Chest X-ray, PA view. Patient: 54 years old, sex M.
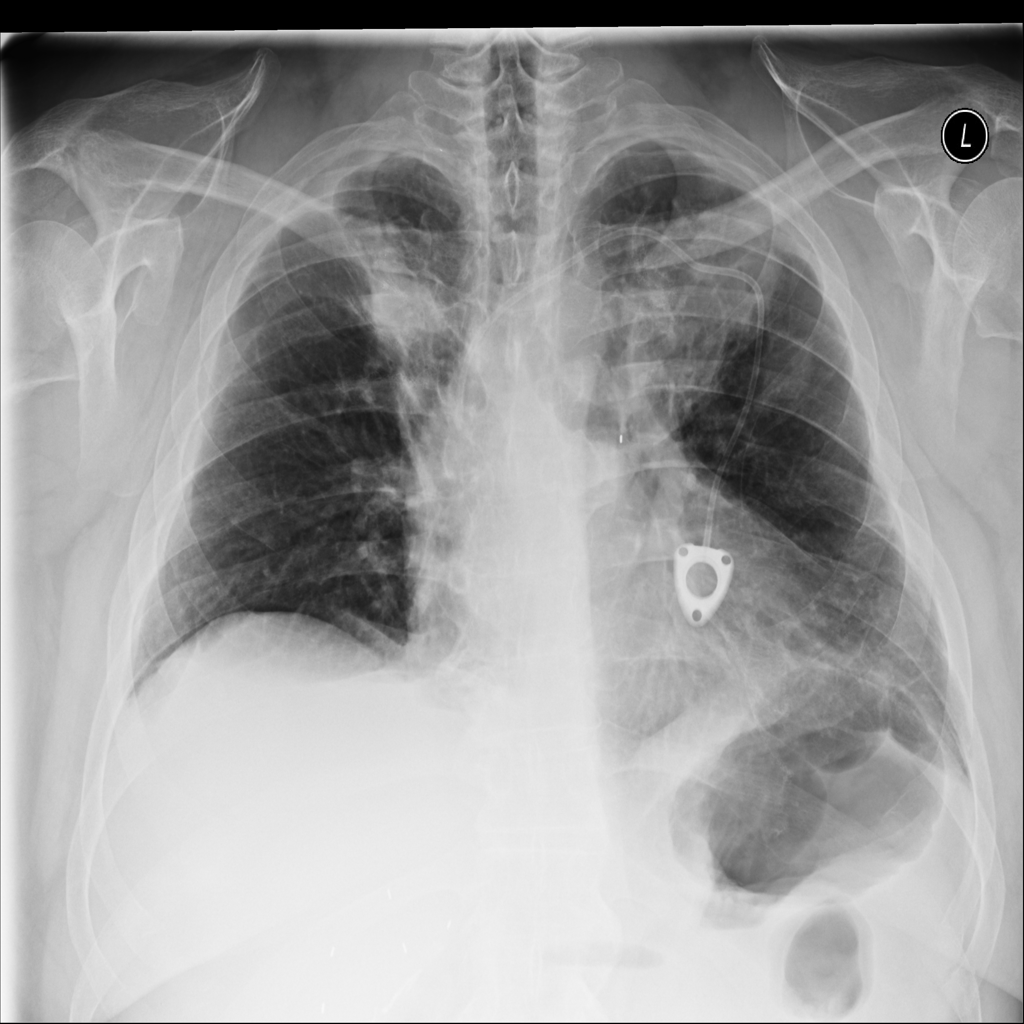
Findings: Atelectasis, Consolidation, Mass